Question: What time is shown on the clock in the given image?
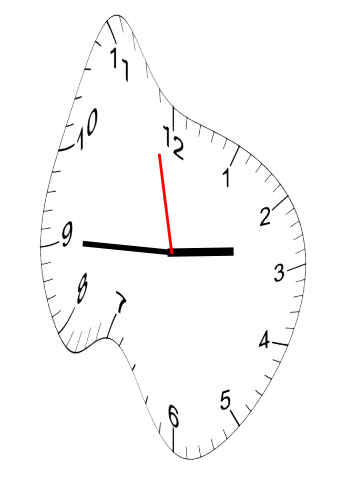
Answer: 02:44:58